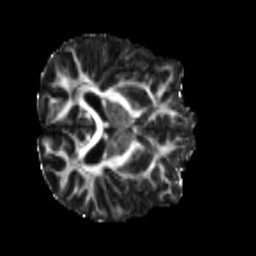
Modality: FA
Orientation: axial
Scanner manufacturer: siemens
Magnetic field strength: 3 T
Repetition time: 4 s
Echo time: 0.0594 s